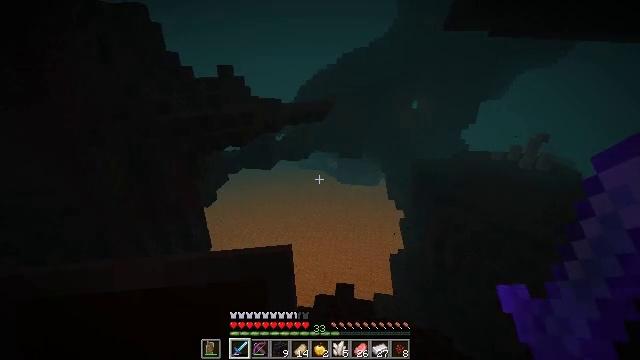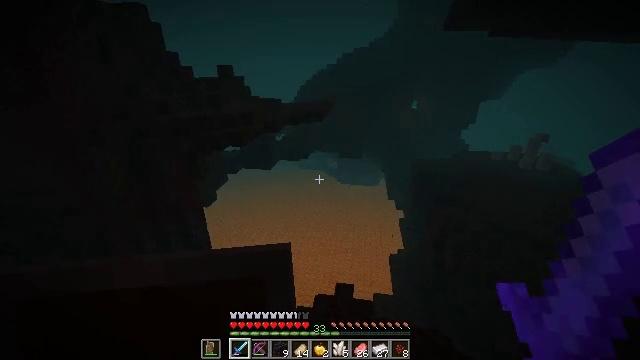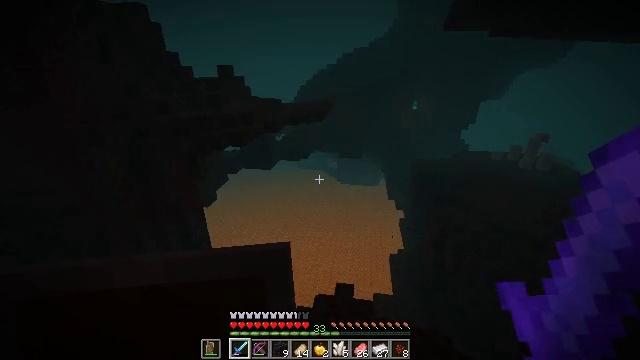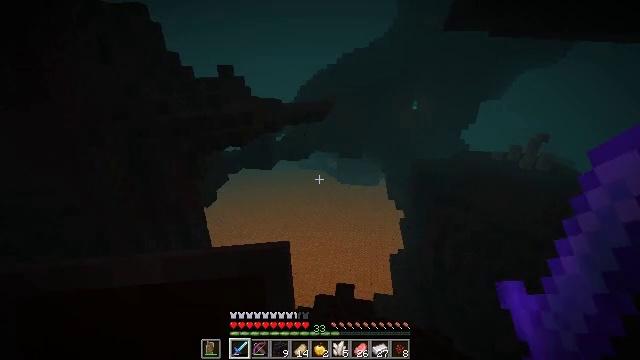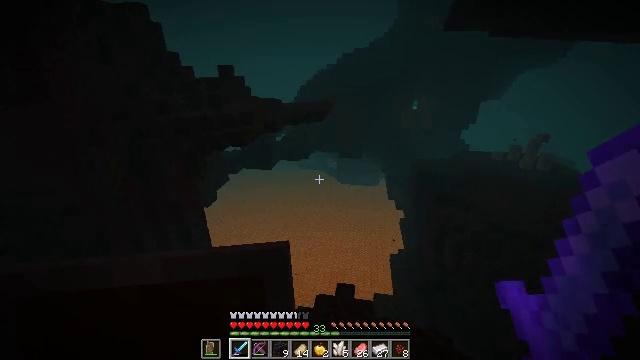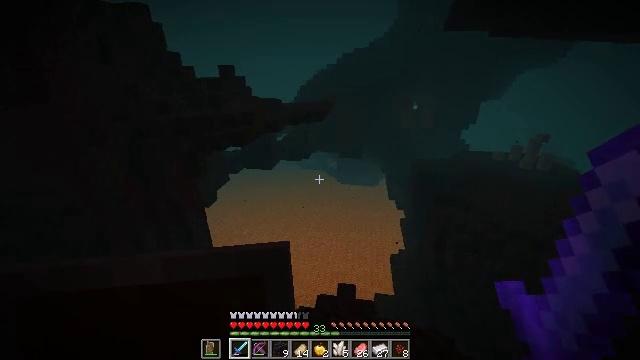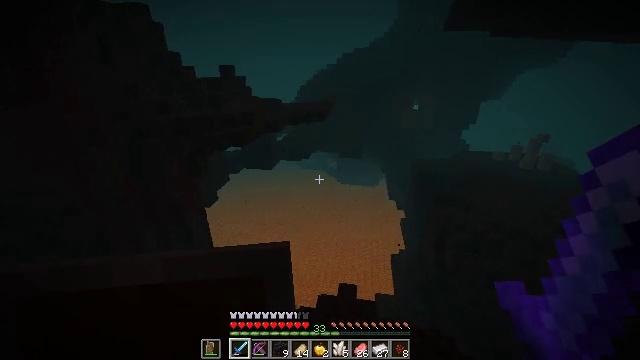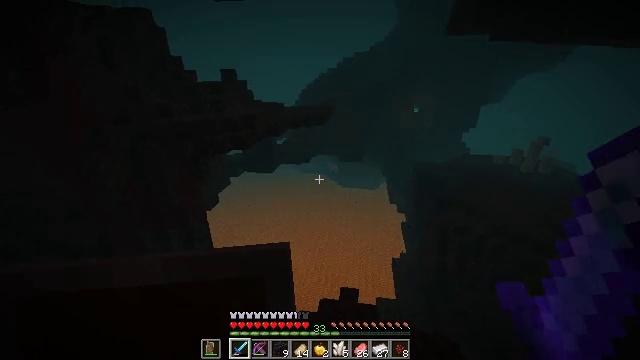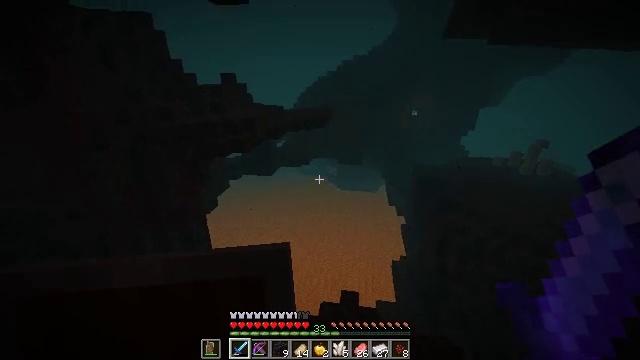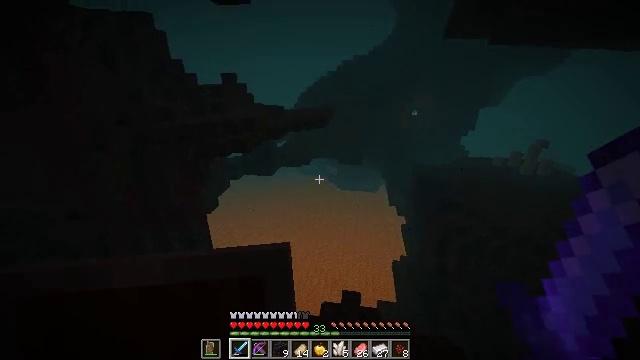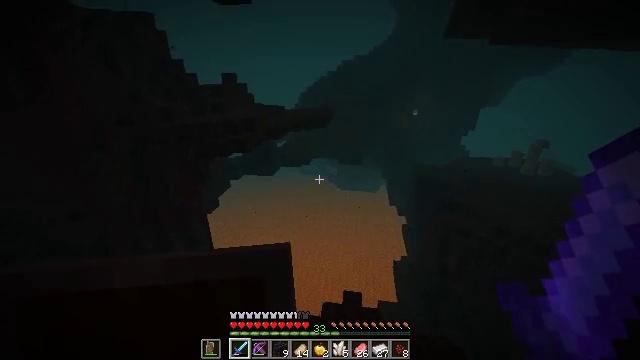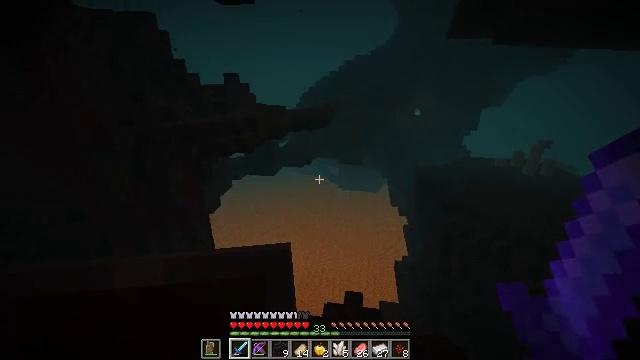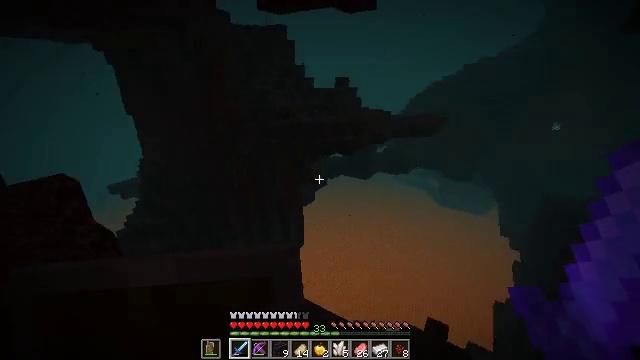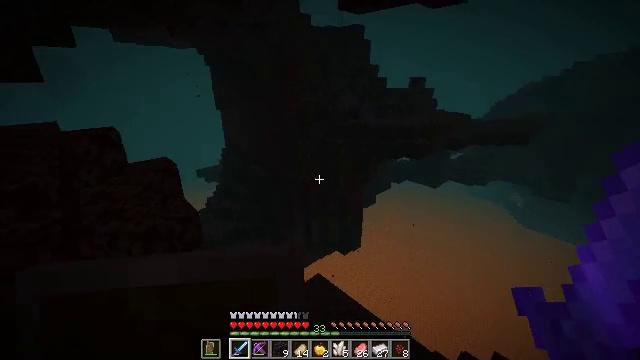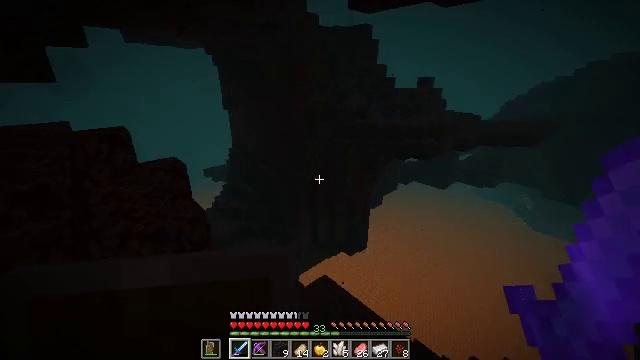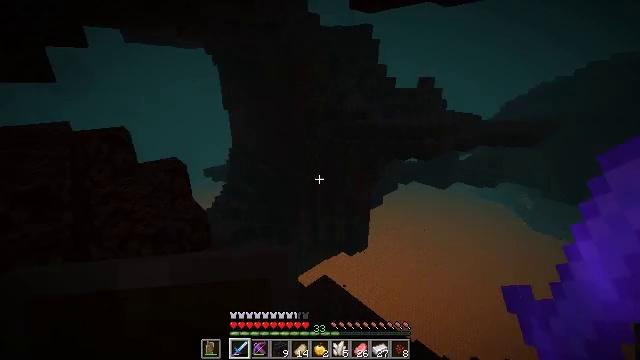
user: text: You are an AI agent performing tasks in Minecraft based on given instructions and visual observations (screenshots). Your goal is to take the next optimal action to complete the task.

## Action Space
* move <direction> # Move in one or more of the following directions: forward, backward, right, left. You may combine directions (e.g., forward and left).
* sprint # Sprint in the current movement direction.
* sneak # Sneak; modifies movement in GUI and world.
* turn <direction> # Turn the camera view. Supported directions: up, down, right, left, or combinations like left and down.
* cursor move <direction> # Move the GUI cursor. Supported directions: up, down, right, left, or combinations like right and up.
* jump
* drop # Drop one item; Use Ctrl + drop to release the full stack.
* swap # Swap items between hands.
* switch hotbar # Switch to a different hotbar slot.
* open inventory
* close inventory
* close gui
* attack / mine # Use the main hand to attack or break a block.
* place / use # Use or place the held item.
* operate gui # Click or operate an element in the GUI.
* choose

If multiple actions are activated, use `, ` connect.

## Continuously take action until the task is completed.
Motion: motion action
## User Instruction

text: Clear the area by removing soul fire.
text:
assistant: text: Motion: move right, sneak
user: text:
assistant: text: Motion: move left, sneak
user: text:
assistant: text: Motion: move left, sneak
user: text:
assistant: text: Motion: move left, sneak
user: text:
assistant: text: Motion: move left, sneak
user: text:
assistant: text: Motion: move left, sneak
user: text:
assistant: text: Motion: move left, sneak
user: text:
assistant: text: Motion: move left, sneak
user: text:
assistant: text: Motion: move left, sneak
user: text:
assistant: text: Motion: move forward and move left, sneak
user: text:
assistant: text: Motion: move forward and move left, sneak
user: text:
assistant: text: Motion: move forward and move left, sneak, turn left
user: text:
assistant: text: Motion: move forward and move left, sneak, turn left
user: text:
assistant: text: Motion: move forward and move left, sneak, turn left
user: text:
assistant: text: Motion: move forward and move left, sneak
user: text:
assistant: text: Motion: move forward and move left, sneak
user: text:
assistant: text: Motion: move forward and move left, sneak
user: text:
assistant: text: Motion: move forward and move left, sneak
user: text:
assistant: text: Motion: move forward and move left, sneak
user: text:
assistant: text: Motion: move forward and move left, sneak
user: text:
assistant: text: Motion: move forward and move left, sneak, turn right
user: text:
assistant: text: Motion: move forward and move right, sneak, turn right and down
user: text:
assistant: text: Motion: move forward and move right, sneak, turn right and down
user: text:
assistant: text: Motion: move forward and move right, sneak, turn right and down
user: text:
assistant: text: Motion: move forward and move right, sneak, turn down
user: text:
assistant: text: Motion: move forward and move right, sneak, turn left
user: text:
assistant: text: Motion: move forward and move right, sneak
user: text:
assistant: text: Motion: move forward and move right, sneak
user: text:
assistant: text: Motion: move forward, sneak
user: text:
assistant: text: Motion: move forward, sneak